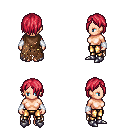
a pixel art fantasy rpg character, female body template, human, light skin, brown tattered cape, gold greaves, ruby red bangs hairstyle, white cloth bracers, metal boots, four views (front, back, left, right), 2x2 character sprite sheet, small pixel art, hard edges, no anti-aliasing